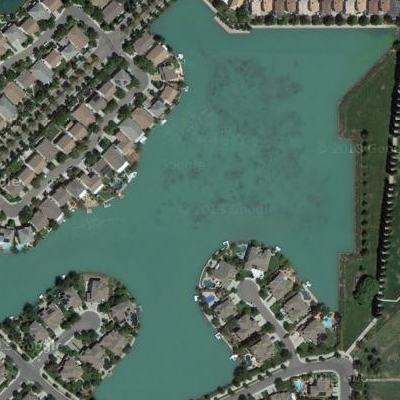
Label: dRiverLake